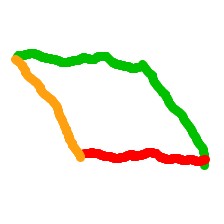
Shape: parallelogram